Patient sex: F
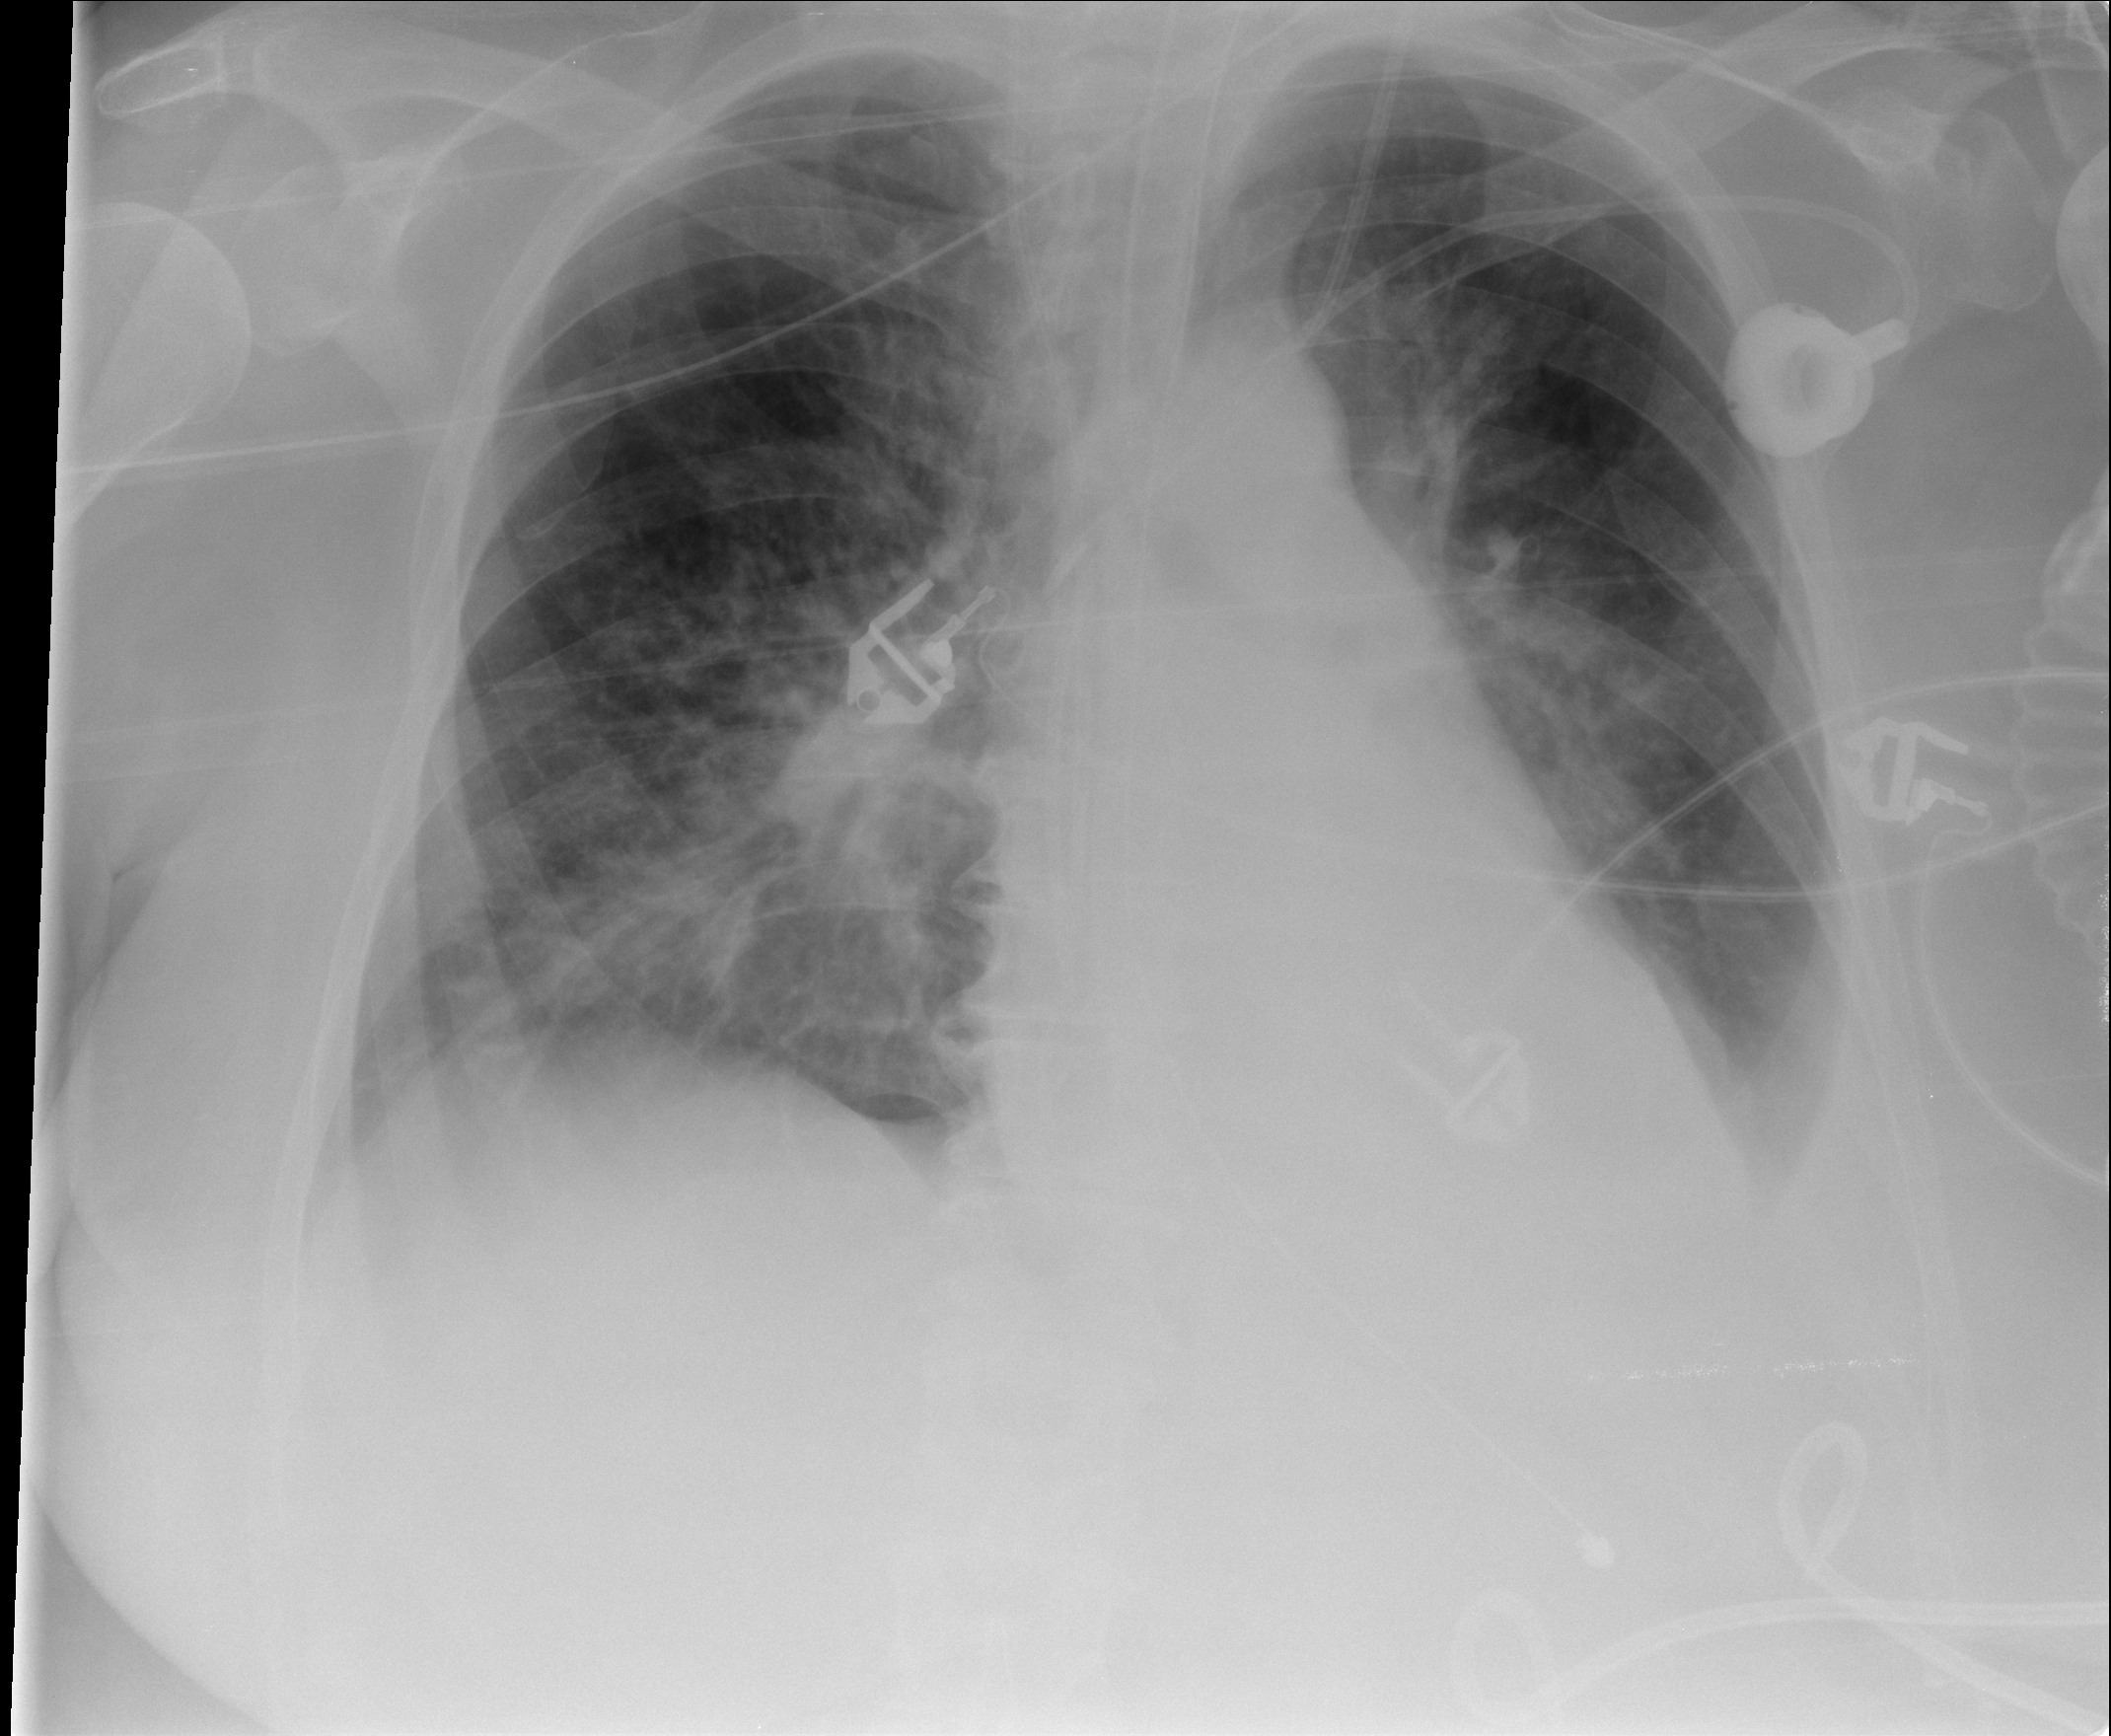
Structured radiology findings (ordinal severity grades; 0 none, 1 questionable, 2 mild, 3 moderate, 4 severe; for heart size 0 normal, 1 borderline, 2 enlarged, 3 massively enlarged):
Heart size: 2
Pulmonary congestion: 2
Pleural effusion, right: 0
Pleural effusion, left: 2
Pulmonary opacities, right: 2
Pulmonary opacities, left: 1
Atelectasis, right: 0
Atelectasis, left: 2